Current action and preconditions to check: path_clear

Your task: For each precondition in the list above, predict whether it will hold at this action.

Consider the current scene as observed from the mobile robot's camera, and analyze the predicted future states of all dynamic agents (e.g., people, animals, vehicles, or any moving entities) within the NEXT SECOND.

IMPORTANT: Only answer "very likely" if you are absolutely certain—based on strong, clear evidence—that a dynamic agent will violate the precondition in the predicted future state. Do NOT answer "very likely" for unlikely, ambiguous, or low-probability risks.

Ask yourself for each precondition: Is there a high probability, with clear and convincing evidence, that the predicted future states of any dynamic agent will interfere with the predicted future state of the currently executing action within the NEXT SECOND, causing that precondition to fail?

Assess the risk level based on these predictions. Use "likely" or "very likely" if motions create a clear risk of interference.

Use "neutral" or "improbable" if agents are nearby but their predicted paths are clearly diverging or non-conflicting.

Failure Risk Categories: "very improbable", "improbable", "neutral", "likely", "very likely"

Answer Format: Output ONLY the probability_of_failure value from these categories: "very improbable", "improbable", "neutral", "likely", "very likely"

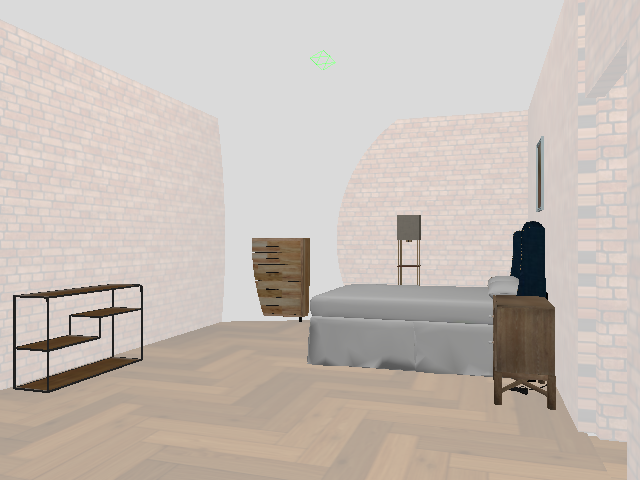

Answer: very improbable